Interaction volume radius: 5 \u00c5
Interaction volume height: 25 \u00c5
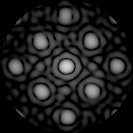
Disorder parameter: 0.1543